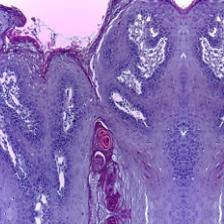
Diagnosis: OSCC